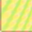
Piece: xx